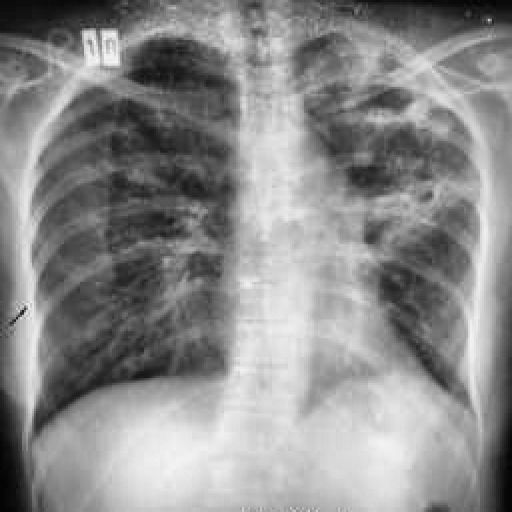
Finding: TUBERCULOSIS